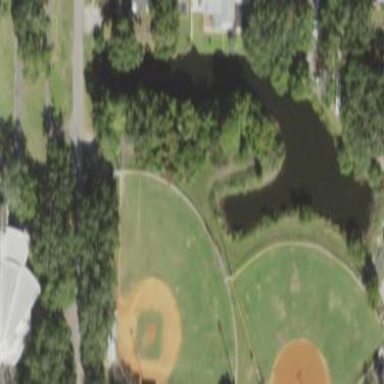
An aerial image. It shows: Baseball pitch for leisure and sports activities.